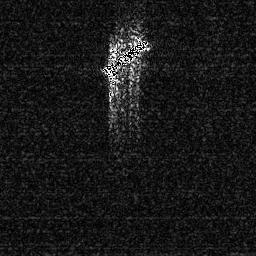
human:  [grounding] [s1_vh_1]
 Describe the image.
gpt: In the satellite image, there is  <ref>1 large ship </ref> <box>[[37, 14, 58, 32, 0]]</box> located at top.